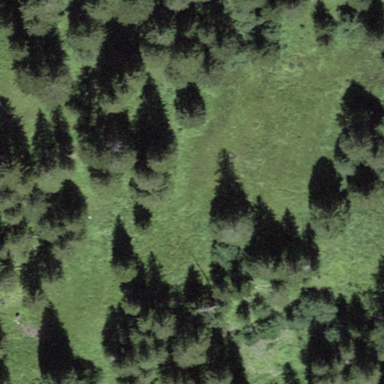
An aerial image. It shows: Beautiful meadow.